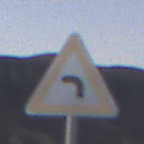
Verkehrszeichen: KurveLinks
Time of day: Dusk
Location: Outdoor (Nature)
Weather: Clear
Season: NotSpecified
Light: Natural